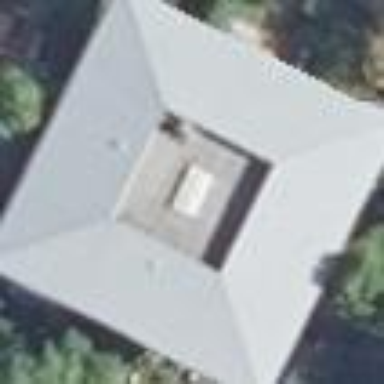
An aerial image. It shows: Unique apartment building with quadruple saltbox roof shape.